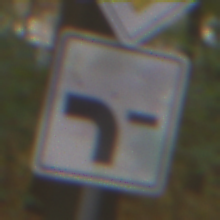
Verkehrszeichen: VerlaufVorfahrtsstrasse6
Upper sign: Vorfahrtsstrasse
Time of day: Midday
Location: Outdoor (Nature)
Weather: Overcast
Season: NotSpecified
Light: Natural